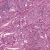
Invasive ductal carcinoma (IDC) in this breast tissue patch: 1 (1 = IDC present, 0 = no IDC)